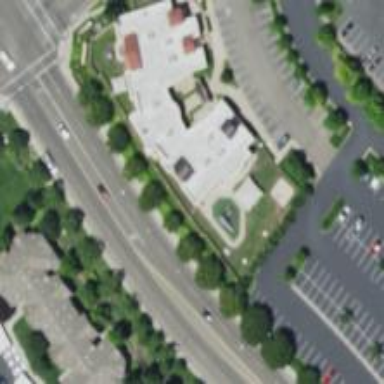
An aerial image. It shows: Kindergarten building.